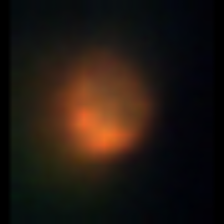
Taxon: NanoPlankton
Group: Other